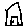
Label: house